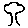
Label: tree